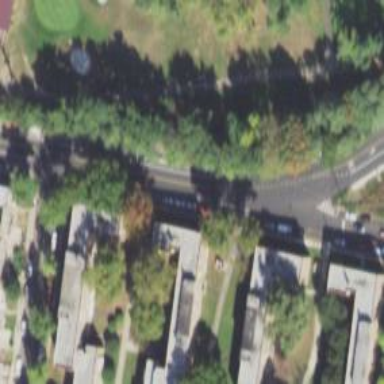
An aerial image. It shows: Footway along the road.